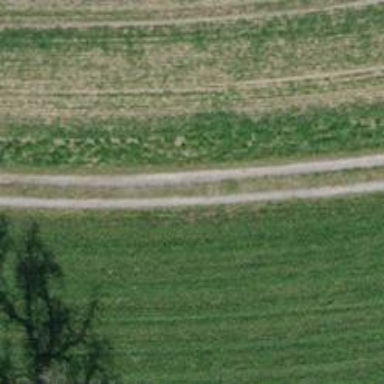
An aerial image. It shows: Track with grade3 tracktype.